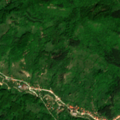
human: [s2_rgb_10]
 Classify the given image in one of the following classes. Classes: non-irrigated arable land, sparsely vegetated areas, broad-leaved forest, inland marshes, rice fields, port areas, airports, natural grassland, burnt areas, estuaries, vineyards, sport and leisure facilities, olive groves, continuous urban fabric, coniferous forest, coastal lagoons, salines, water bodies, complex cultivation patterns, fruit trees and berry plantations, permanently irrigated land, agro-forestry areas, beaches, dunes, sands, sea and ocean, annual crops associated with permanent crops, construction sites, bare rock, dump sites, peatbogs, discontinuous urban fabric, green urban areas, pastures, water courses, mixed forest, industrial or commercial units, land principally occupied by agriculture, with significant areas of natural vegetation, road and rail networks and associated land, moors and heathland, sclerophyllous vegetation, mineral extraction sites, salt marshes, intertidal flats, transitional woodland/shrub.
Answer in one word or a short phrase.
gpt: land principally occupied by agriculture, with significant areas of natural vegetation, broad-leaved forest